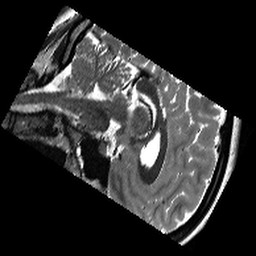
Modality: T2w
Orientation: sagittal
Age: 18
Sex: female